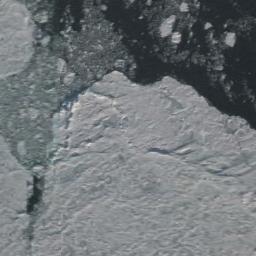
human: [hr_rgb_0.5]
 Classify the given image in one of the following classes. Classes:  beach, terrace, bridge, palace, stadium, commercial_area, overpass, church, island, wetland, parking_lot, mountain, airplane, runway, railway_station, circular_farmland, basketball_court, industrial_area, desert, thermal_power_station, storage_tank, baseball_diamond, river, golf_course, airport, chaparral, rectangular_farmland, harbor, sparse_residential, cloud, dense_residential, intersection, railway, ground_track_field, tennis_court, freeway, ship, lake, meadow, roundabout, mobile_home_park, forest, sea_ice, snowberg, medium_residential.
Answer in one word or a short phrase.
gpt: sea_ice